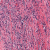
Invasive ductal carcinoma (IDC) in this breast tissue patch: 0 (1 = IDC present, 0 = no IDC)